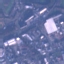
Land use / land cover class: Industrial